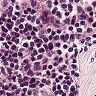
Metastatic tissue present: no